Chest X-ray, PA view. Patient: 56 years old, sex M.
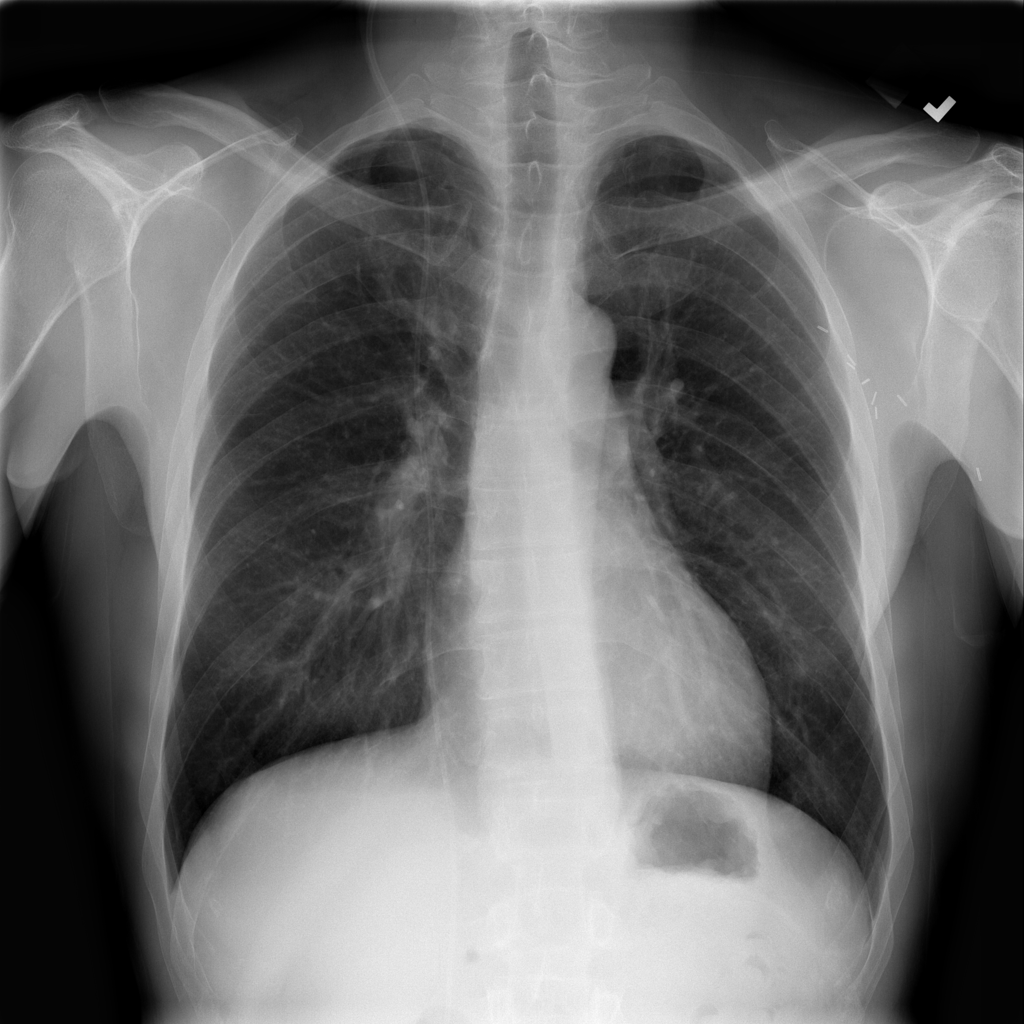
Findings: No Finding